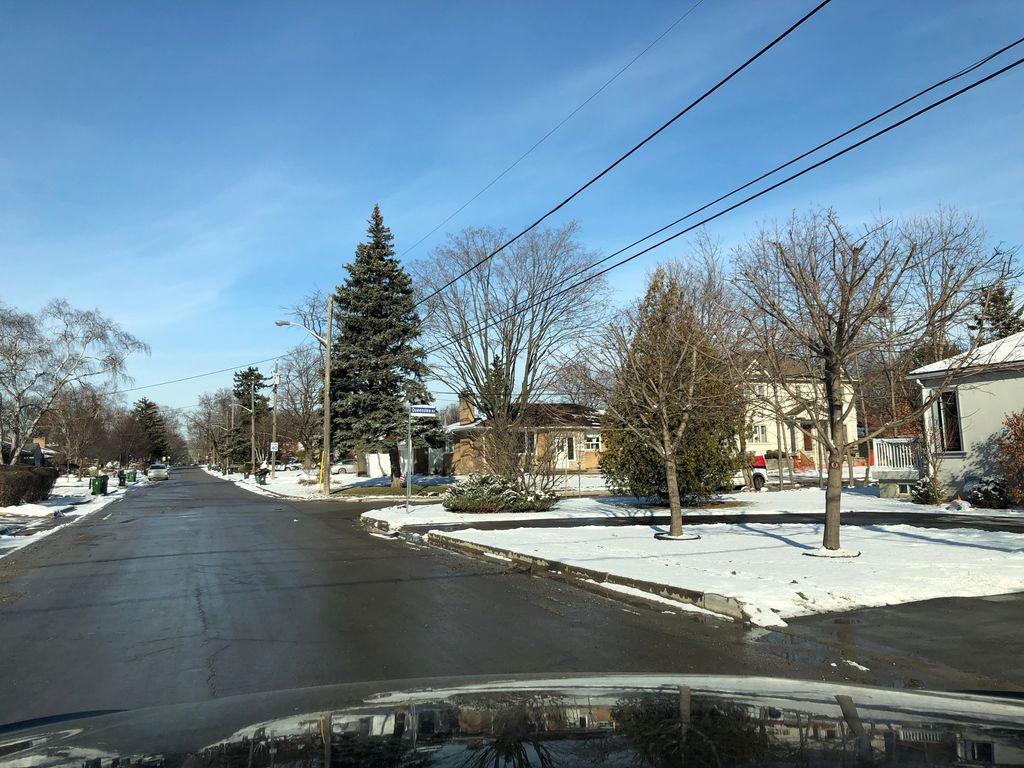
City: toronto